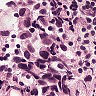
Metastatic tissue present: yes